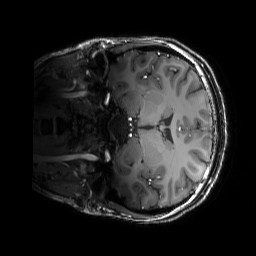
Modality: T1w
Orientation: coronal
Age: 28
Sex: female
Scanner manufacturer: siemens
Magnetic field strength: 6.98 T
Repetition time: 3 s
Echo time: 0.00388 s